Interaction volume radius: 5 \u00c5
Interaction volume height: 15 \u00c5
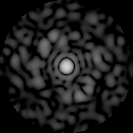
Disorder parameter: 0.793